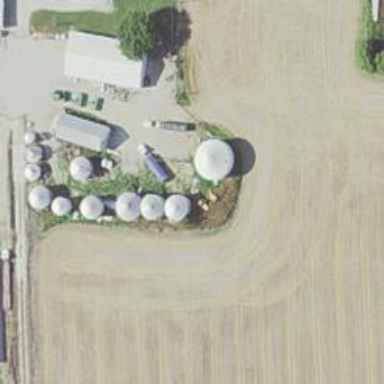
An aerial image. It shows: Silo.